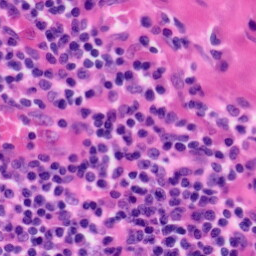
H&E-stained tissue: Tonsil